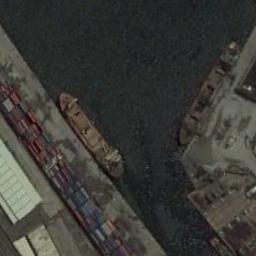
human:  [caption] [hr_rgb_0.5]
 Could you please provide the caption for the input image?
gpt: There is a ship in the green water on the shore .

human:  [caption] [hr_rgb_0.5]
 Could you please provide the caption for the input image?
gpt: The two ships are docked at the container terminal and some buildings are on the bank .

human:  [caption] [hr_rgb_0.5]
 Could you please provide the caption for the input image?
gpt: Many buildings are beside the ship .

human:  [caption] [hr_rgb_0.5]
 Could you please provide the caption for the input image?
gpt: There are two ships docked at the dock, With a large cargo on the dock .

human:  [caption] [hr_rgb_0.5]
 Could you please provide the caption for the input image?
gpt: There are two brown ships at the harbor with many containers .